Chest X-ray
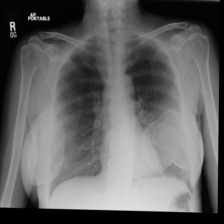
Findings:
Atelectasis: positive
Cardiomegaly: negative
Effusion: negative
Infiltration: negative
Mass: negative
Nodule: negative
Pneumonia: negative
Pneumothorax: negative
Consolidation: negative
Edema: negative
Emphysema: negative
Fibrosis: negative
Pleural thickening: negative
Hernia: negative